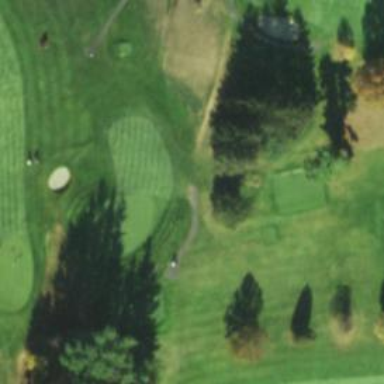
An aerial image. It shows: Pathway for golfing.